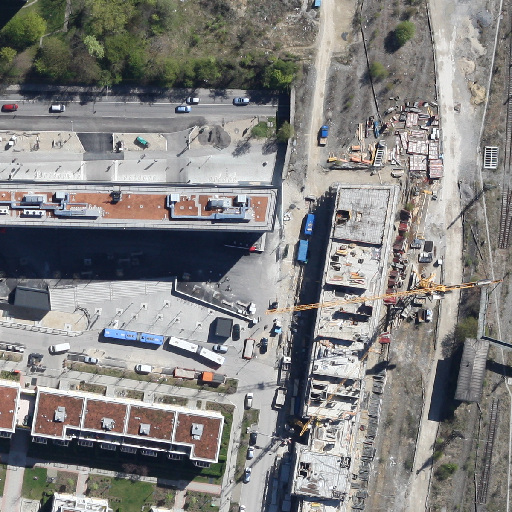
Referring expression: vehicle driving on the road